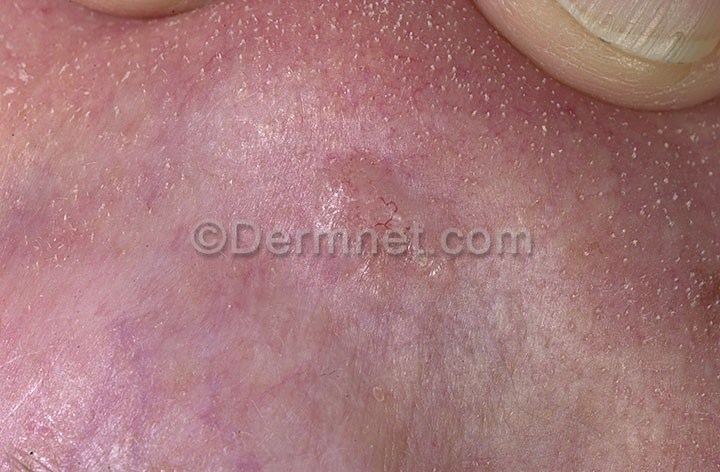
Disease: Actinic Keratosis Basal Cell Carcinoma and other Malignant Lesions